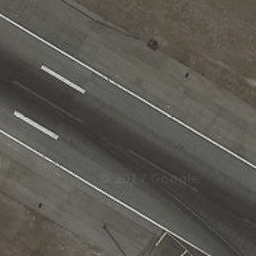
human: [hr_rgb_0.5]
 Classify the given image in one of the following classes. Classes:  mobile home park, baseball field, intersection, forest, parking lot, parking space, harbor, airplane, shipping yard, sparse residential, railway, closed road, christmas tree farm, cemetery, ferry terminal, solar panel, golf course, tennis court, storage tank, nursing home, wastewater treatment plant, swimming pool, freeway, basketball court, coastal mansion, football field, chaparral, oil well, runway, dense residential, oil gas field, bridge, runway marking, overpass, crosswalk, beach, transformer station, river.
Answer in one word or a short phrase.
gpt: runway